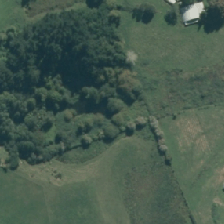
Land cover: shortrotation_cropland